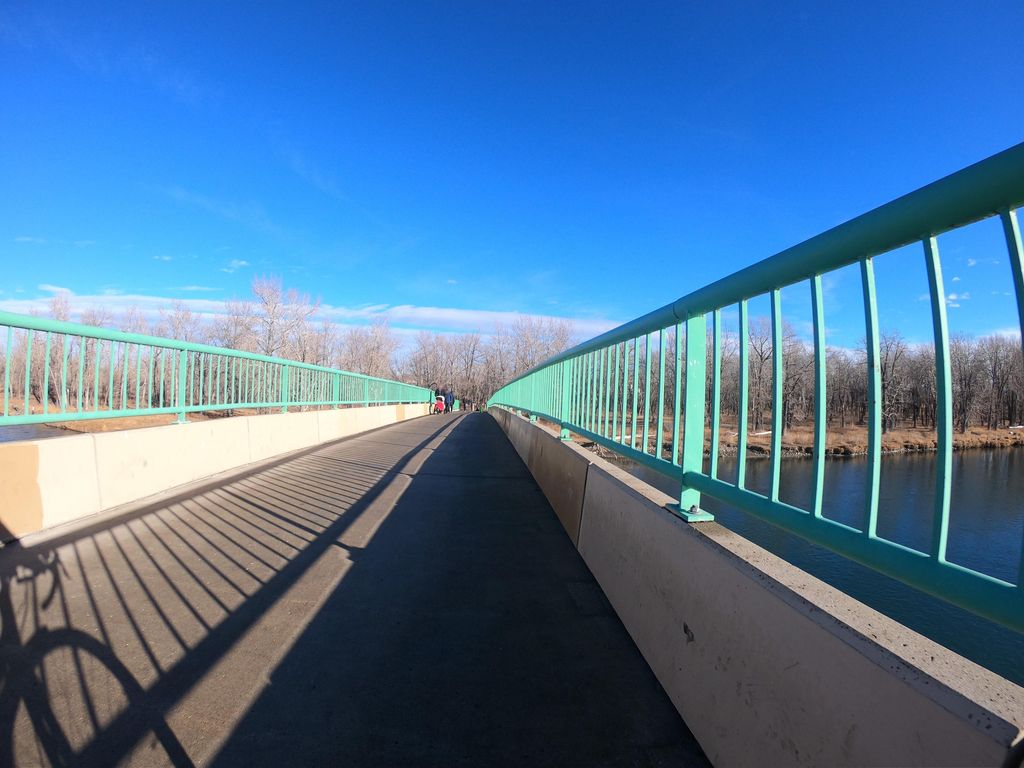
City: calgary